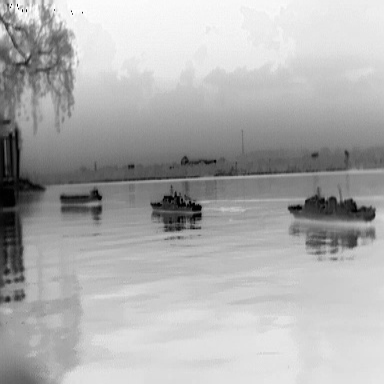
There are three objects shown in the infrared image, including two warships, and a liner.